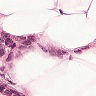
Metastatic tissue present: yes